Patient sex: F
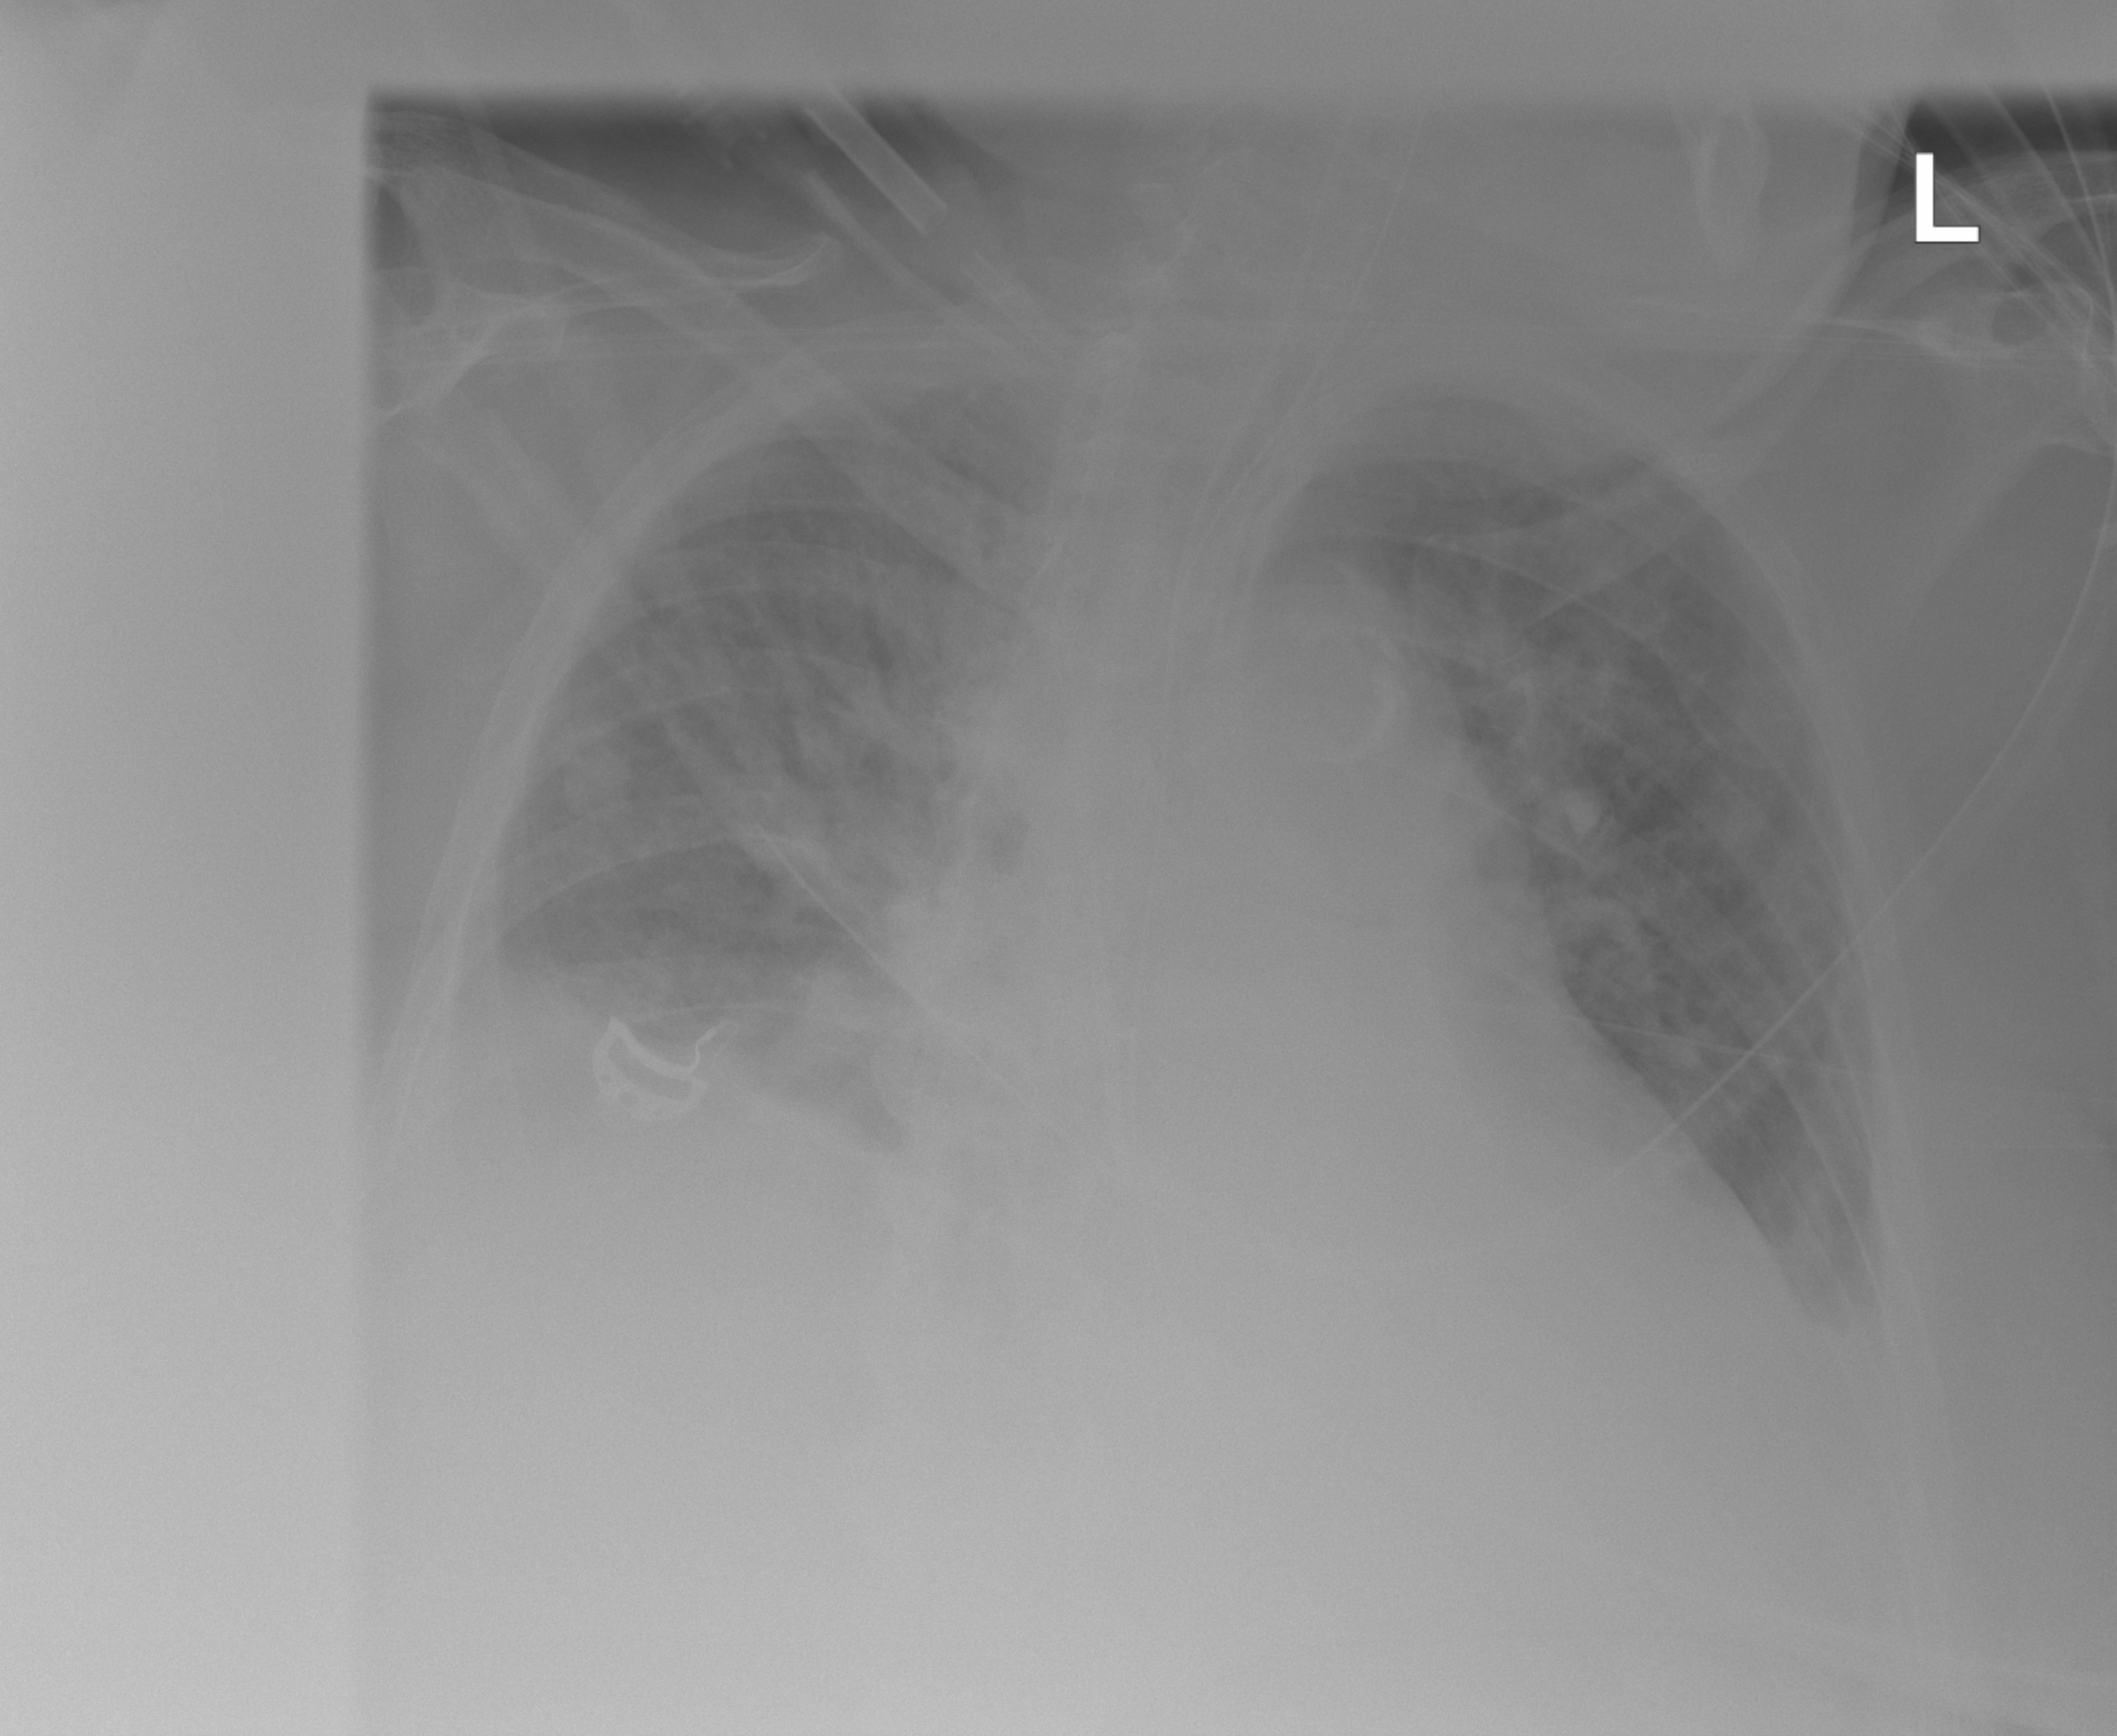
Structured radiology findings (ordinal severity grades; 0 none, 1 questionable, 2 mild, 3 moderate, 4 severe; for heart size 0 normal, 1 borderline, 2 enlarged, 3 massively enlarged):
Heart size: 2
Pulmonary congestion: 2
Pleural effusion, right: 3
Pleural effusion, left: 2
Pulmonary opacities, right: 2
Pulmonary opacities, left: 2
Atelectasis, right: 2
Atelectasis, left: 2